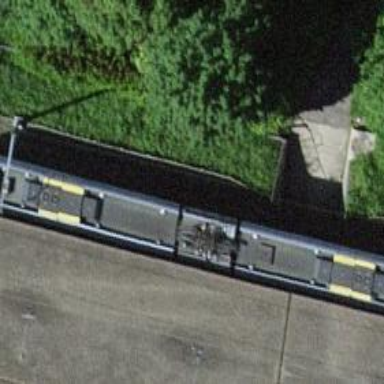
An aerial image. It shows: Public transport stop position along the railway.